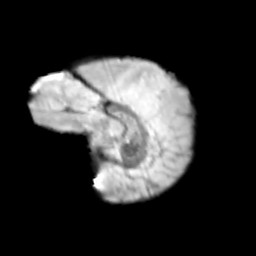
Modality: T2w
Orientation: sagittal
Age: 9
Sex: female
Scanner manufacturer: siemens
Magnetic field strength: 3 T
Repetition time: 3.8 s
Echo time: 0.07 s